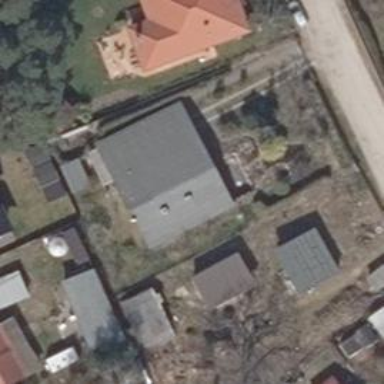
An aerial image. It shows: Detached building with gabled roof oriented across.